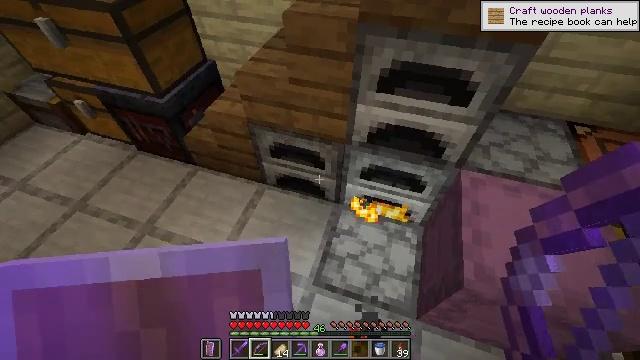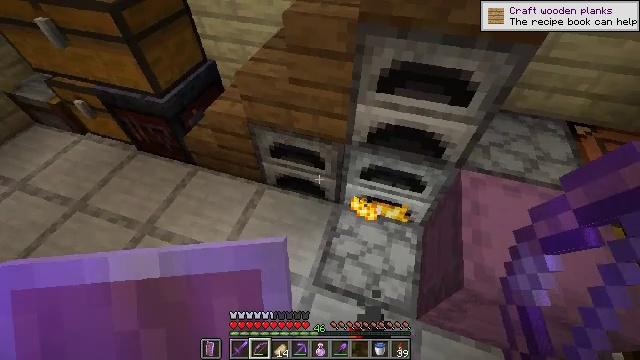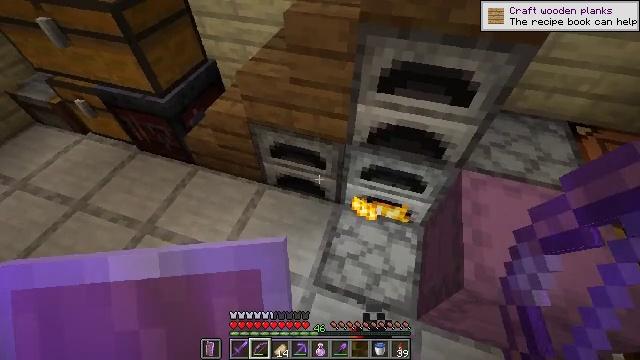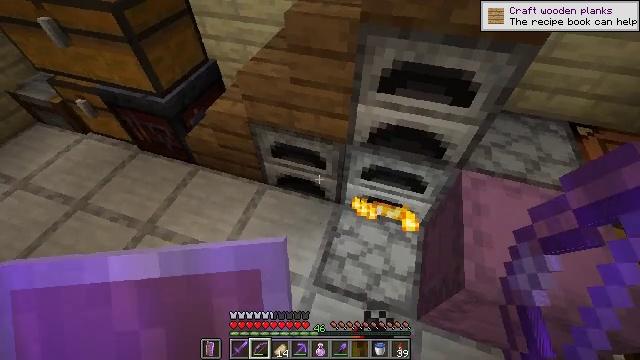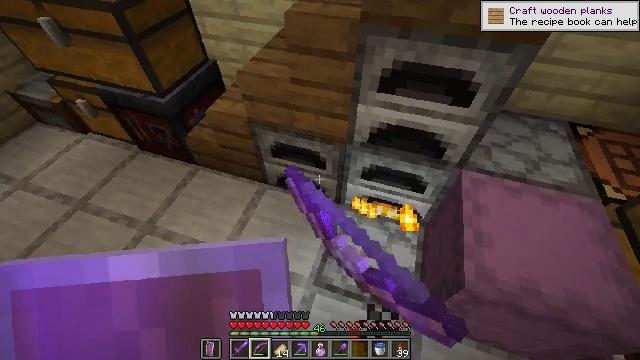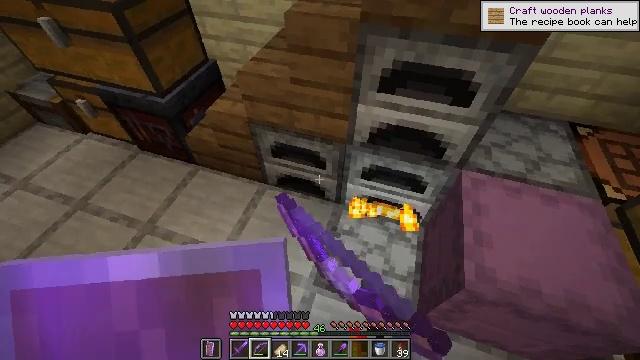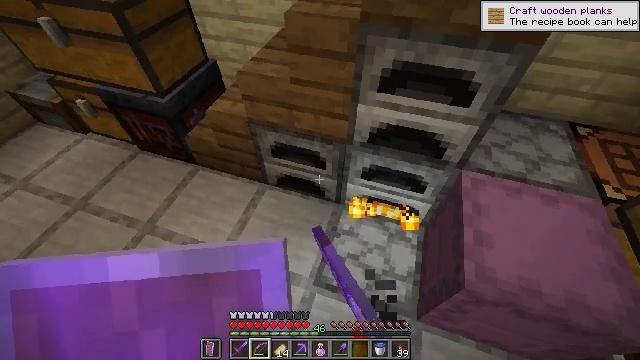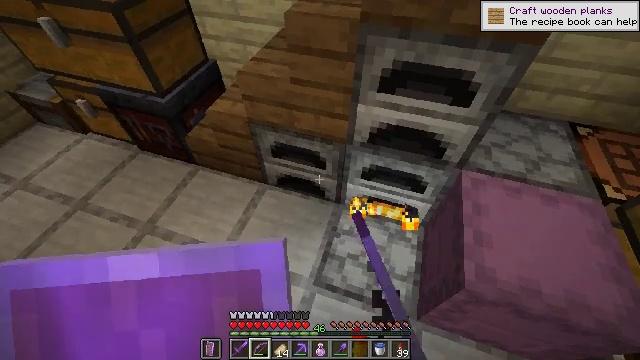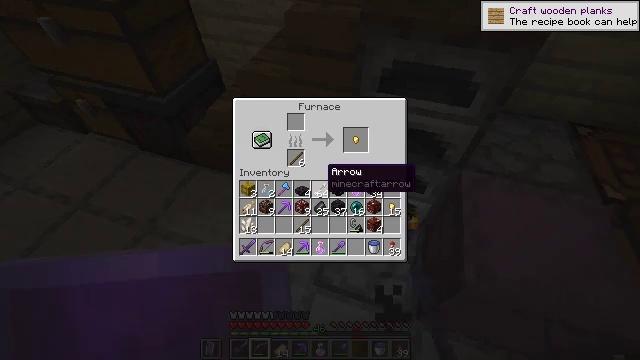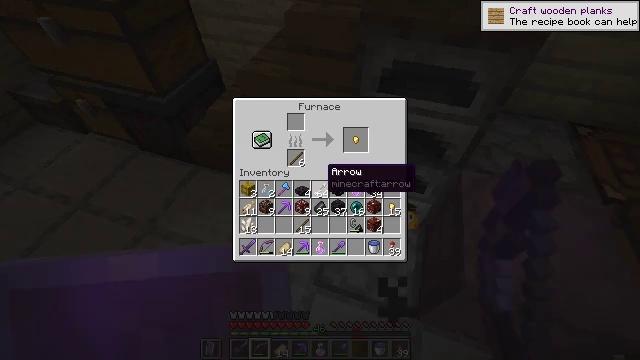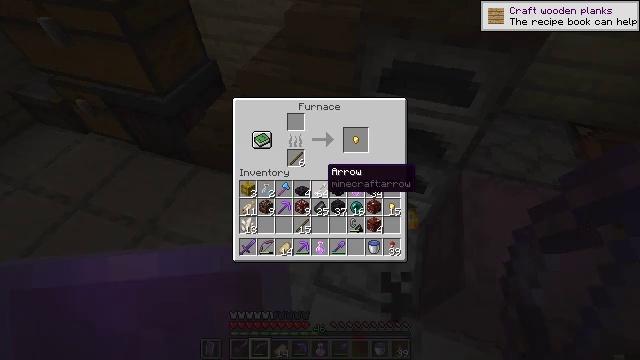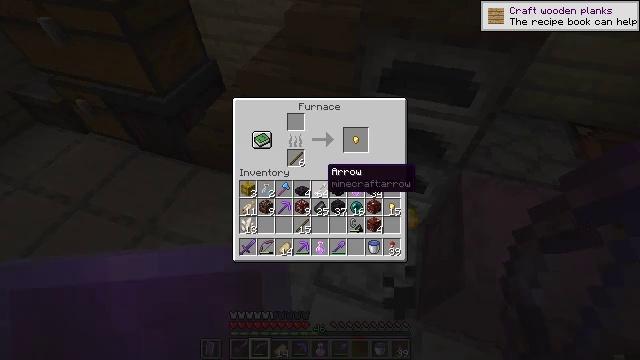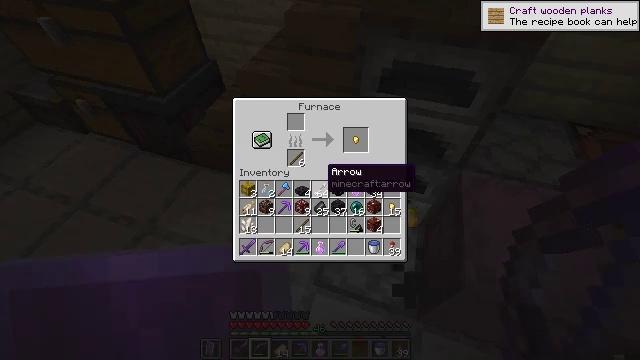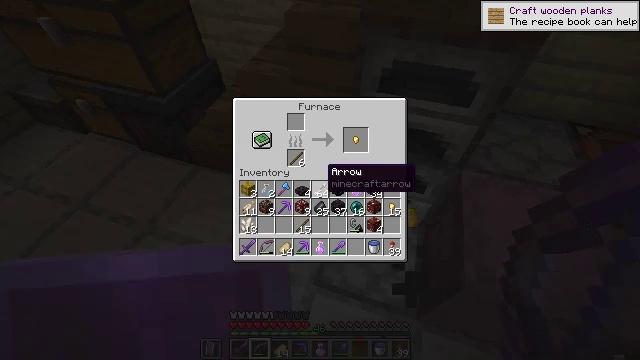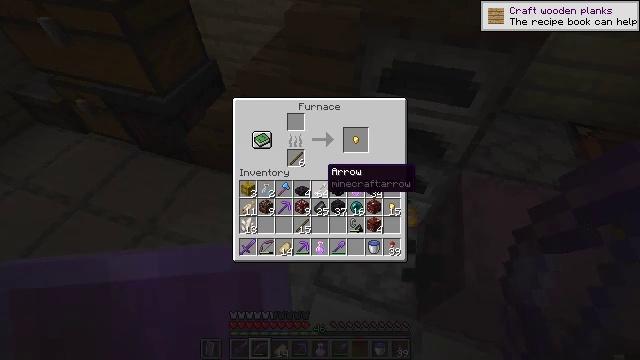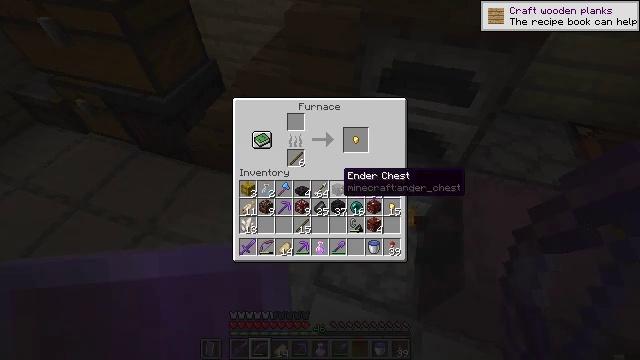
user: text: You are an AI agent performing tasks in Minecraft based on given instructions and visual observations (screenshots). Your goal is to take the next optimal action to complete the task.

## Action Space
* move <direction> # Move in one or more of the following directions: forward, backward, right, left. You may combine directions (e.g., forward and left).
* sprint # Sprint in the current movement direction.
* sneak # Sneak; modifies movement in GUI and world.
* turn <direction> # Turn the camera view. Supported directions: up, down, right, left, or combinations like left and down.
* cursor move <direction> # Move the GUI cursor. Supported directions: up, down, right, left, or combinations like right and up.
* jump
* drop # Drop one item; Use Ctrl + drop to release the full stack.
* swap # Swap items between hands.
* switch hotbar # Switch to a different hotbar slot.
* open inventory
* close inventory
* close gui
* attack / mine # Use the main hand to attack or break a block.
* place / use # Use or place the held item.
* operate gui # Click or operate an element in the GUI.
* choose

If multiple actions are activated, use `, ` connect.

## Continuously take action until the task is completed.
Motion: motion action
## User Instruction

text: craft item air
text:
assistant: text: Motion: no_op
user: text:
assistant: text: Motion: no_op
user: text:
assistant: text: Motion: use / place
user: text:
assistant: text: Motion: use / place
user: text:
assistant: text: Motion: use / place
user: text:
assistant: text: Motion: use / place
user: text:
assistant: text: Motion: no_op
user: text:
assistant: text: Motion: no_op
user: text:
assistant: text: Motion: no_op
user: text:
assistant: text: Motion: no_op
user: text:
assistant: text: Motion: no_op
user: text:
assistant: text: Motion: no_op
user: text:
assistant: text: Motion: no_op
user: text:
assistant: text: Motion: no_op
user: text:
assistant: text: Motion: turn right
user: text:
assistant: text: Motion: sneak, turn right
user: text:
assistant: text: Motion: sneak
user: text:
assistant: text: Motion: sneak
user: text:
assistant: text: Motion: sneak
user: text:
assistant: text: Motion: sneak, turn down
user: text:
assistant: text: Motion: sneak
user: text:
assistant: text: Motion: sneak
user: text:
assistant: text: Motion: sneak
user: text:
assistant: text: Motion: sneak
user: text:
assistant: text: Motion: sneak
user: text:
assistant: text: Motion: sneak
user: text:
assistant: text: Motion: sneak
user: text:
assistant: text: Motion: sneak
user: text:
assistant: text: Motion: sneak
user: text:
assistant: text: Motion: sneak